Question: I am creating a search form with codeigniter and on my select form for my I have a select option called
I would like to know how can I make it so on my select form when I click on the select option Search All Categories and then press submit it will display all pages.
I can get category id by '$category_id = $this->input->post('category_search');' model function
Currenly I can only select one category at a time and press submit and will only display pages in that category.
'''
public function get_category_page_search_results() {
// This input gets the category id selected.
$category_id = $this->input->post('category_search');
$this->db->from('page_to_category p2c', 'LEFT');
$this->db->join('page p', 'p.page_id = p2c.page_id', 'LEFT');
$this->db->join('page_description pd', 'pd.page_id = p2c.page_id', 'LEFT');
$this->db->where('p2c.category_id', $category_id);
$query = $this->db->get();
return $query->result_array();
}
'''
'''
<?php
class Search extends MX_Controller {
public function __construct() {
parent::__construct();
}
public function index() {
$data['title'] = "Search";
$search_filter = $this->input->get_post('search_filter');
if (empty($search_filter)) {
$data['search_criteria'] = "Search";
} else {
$data['search_criteria'] = "Search" .'-'. $this->input->get_post('search_filter');
}
$data['searched'] = $this->input->get_post('search_filter');
$this->load->model('admin/tool/model_tool_image');
$data['categories'] = array();
$data['pages'] = array();
$category_results = $this->get_all_categories_for_search();
foreach ($category_results as $result) {
$data['categories'][] = array(
'category_id' => $result['category_id'],
'name' => $result['name']
);
}
if(!empty($_POST['input-search-category'])) {
$page_results = $this->get_category_page_search_results();
foreach ($page_results as $page) {
$data['pages'][] = array(
'page_id' => $page['page_id'],
'image' => $this->model_tool_image->resize($page['image'], 100, 100),
'name' => $page['name'],
'description' => $page['description']
);
}
}
if (!empty($_POST['search'])) {
$results2 = $this->get_search_results();
foreach ($results2 as $result) {
$data['pages'][] = array(
'page_id' => $result['page_id'],
'image' => $this->model_tool_image->resize($result['image'], 100, 100),
'name' => $result['name'],
'description' => $result['description']
);
}
}
$this->form_validation->set_rules('search_filter', '');
$this->form_validation->set_rules('category_search', '');
if ($this->form_validation->run() == FALSE) {
$data['column_left'] = Modules::run('catalog/common/column_left/index');
$data['column_right'] = Modules::run('catalog/common/column_right/index');
$data['content_top'] = Modules::run('catalog/common/content_top/index');
$data['content_bottom'] = Modules::run('catalog/common/content_bottom/index');
$data['footer'] = Modules::run('catalog/common/footer/index');
$data['header'] = Modules::run('catalog/common/header/index');
$this->load->view('theme/default/template/pages/search_view', $data);
} else {
$data['column_left'] = Modules::run('catalog/common/column_left/index');
$data['column_right'] = Modules::run('catalog/common/column_right/index');
$data['content_top'] = Modules::run('catalog/common/content_top/index');
$data['content_bottom'] = Modules::run('catalog/common/content_bottom/index');
$data['footer'] = Modules::run('catalog/common/footer/index');
$data['header'] = Modules::run('catalog/common/header/index');
$this->load->view('theme/default/template/pages/search_view', $data);
}
}
// @To do create search Model
public function get_search_results() {
$match = $this->input->post('search_filter');
$this->db->from('page', 'LEFT');
$this->db->join('page_description', 'page_description.page_id = page.page_id');
$this->db->like('name', $match);
$query = $this->db->get();
return $query->result_array();
}
public function get_all_categories_for_search() {
$this->db->from('category', 'LEFT');
$this->db->join('category_description', 'category_description.category_id = category.category_id', 'LEFT');
$query = $this->db->get();
return $query->result_array();
}
public function get_category_page_search_results() {
$category_id = $this->input->post('category_search');
$this->db->from('page_to_category p2c', 'LEFT');
$this->db->join('page p', 'p.page_id = p2c.page_id', 'LEFT');
$this->db->join('page_description pd', 'pd.page_id = p2c.page_id', 'LEFT');
$this->db->where('p2c.category_id', $category_id);
$query = $this->db->get();
return $query->result_array();
}
}
'''
'''
<?php echo $header; ?>
<div class="container">
<div class="row">
<?php echo $column_left; ?>
<?php if ($column_left && $column_right) { ?>
<?php $class = 'col-sm-6'; ?>
<?php } elseif ($column_left || $column_right) { ?>
<?php $class = 'col-sm-9'; ?>
<?php } else { ?>
<?php $class = 'col-sm-12'; ?>
<?php } ?>
<div id="content" class="<?php echo $class; ?>">
<?php echo $content_top; ?>
<form action="<?php echo base_url('pages/search');?>" method="post" role="search" enctype="multipart/form-data">
<div class="row">
<div class="col-sm-12">
<h1><?php echo $search_criteria;?></h1>
<hr>
</div>
</div>
<div class="row">
<div class="col-sm-6">
<div class="form-group">
<label>Search For Page</label>
<input type="text" name="search_filter" placeholder="Search For Page" value="" class="form-control"/>
</div>
<div class="form-group">
<input type="submit" name="search" value="Search" role="button" class="btn btn-primary"/>
</div>
</div>
<div class="col-sm-6">
<div class="form-group">
<label>Search By Category</label>
<select name="category_search" class="form-control">
<?php if ($categories) { ?>
<option value="">Search All Categories</option>
<?php foreach($categories as $category) {?>
<option value="<?php echo $category['category_id'];?>"><?php echo $category['name'];?></option>
<?php }?>
<?php } else { ?>
<option>No Categories Created</option>
<?php }?>
</select>
</div>
<div class="form-group">
<input type="submit" name="input-search-category" value="Category Search" role="button" class="btn btn-primary"/>
</div>
</div>
</div>
<div class="row">
<div class="col-sm-12">
<hr>
</div>
</div>
</form>
<div class="row">
<?php if ($pages) {?>
<?php foreach ($pages as $page) {?>
<div class="col-sm-6 col-md-4">
<div class="thumbnail">
<a href=""><img src="<?php echo $page['image'];?>"></a>
<div class="caption">
<h3><?php echo $page['name']; ?></h3>
<p><?php echo $page['description']; ?></p>
<p>
<a href="" class="btn btn-primary" role="button">Read More</a>
</p>
</div>
</div>
</div>
<?php }?>
<?php } else { ?>
<div class="col-sm-12">
<div class="jumbotron">
<h2>Pages meeting the search criteria</h2>
<p>You have not entered the search fieild yet or there was no result found</p>
</div>
</div>
<?php }?>
</div>
<?php echo $content_bottom; ?>
</div>
<?php echo $column_right; ?>
</div>
</div>
<?php echo $footer; ?>
'''
Snap Shot

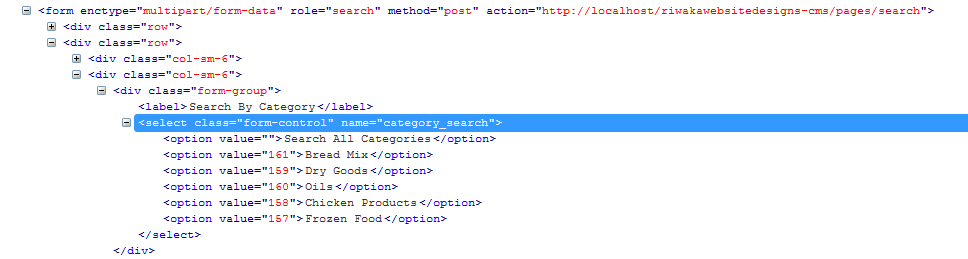
Answer: '''
if($category_id > 0){
$this->db->where('p2c.category_id', $category_id);
}
'''
Shouldn't that do it?